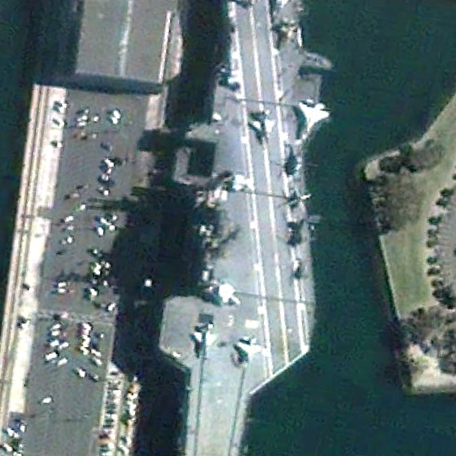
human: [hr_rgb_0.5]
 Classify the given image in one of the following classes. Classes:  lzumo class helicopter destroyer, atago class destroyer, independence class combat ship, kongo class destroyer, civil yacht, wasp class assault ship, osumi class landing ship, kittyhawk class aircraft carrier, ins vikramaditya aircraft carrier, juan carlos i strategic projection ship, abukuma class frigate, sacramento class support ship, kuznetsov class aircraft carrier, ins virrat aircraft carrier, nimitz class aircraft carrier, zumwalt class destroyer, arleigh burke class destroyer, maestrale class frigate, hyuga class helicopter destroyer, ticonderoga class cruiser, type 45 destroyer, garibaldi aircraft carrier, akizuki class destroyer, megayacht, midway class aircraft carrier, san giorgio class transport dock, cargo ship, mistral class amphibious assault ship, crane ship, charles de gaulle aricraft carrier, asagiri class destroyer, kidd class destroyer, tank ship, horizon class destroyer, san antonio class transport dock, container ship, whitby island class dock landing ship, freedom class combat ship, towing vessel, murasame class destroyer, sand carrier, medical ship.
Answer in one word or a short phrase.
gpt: Midway class aircraft carrier